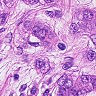
Metastatic tissue present: yes